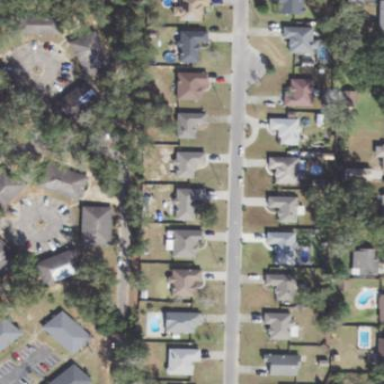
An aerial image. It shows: This residential area consists of single-family homes.